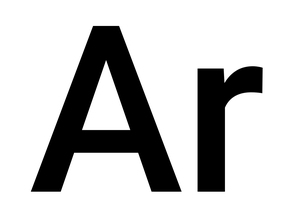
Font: Roboto_Medium